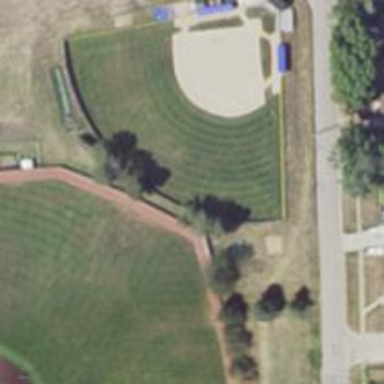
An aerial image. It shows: Baseball pitch for leisure land.